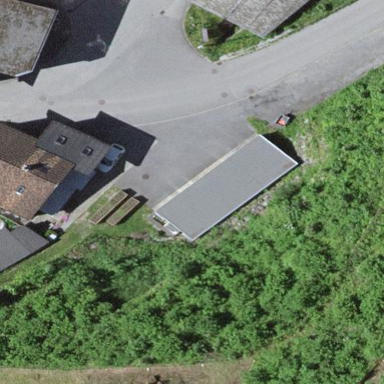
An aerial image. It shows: Group of garages.